Aerial crown-view tile of a tropical tree (Barro Colorado Island, Panama), acquired 20250317:
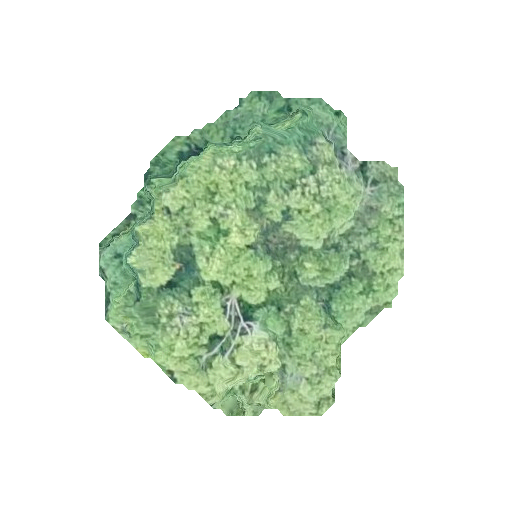
Species: Ocotea leptobotra
GBIF accepted scientific name: Ocotea leptobotra
Crown area: 104.444 m²